Question: I just got an error. It says :
'''
> The name 'Task' isn't a type so it can't be used as a type argument.
>
> Try correcting the name to an existing type, or defining a type named
> 'Task'.
'''
Here's the snippet code :
'''
Expanded(
child: FutureBuilder(
initialData: [],
future: _dbHelper.getTasks(),
builder: (context, AsyncSnapshot<List<Task>> snapshot) {
return ScrollConfiguration(
behavior: NoGlowBehaviour(),
child: ListView.builder(
itemCount: snapshot.data!.length,
itemBuilder: (context, index) {
return GestureDetector(
onTap: () {
Navigator.push(
context,
MaterialPageRoute(
builder: (context) => Taskpage(),
),
);
},
child: TaskCardWidget(
title: snapshot.data![index].title,
),
);
},
),
);
},
),
),
'''
Here's the snippet code Picture :

Here's my full code: <URL>
If I imported the task library, more errors showed up.
Please help me out with this, and have a great day!
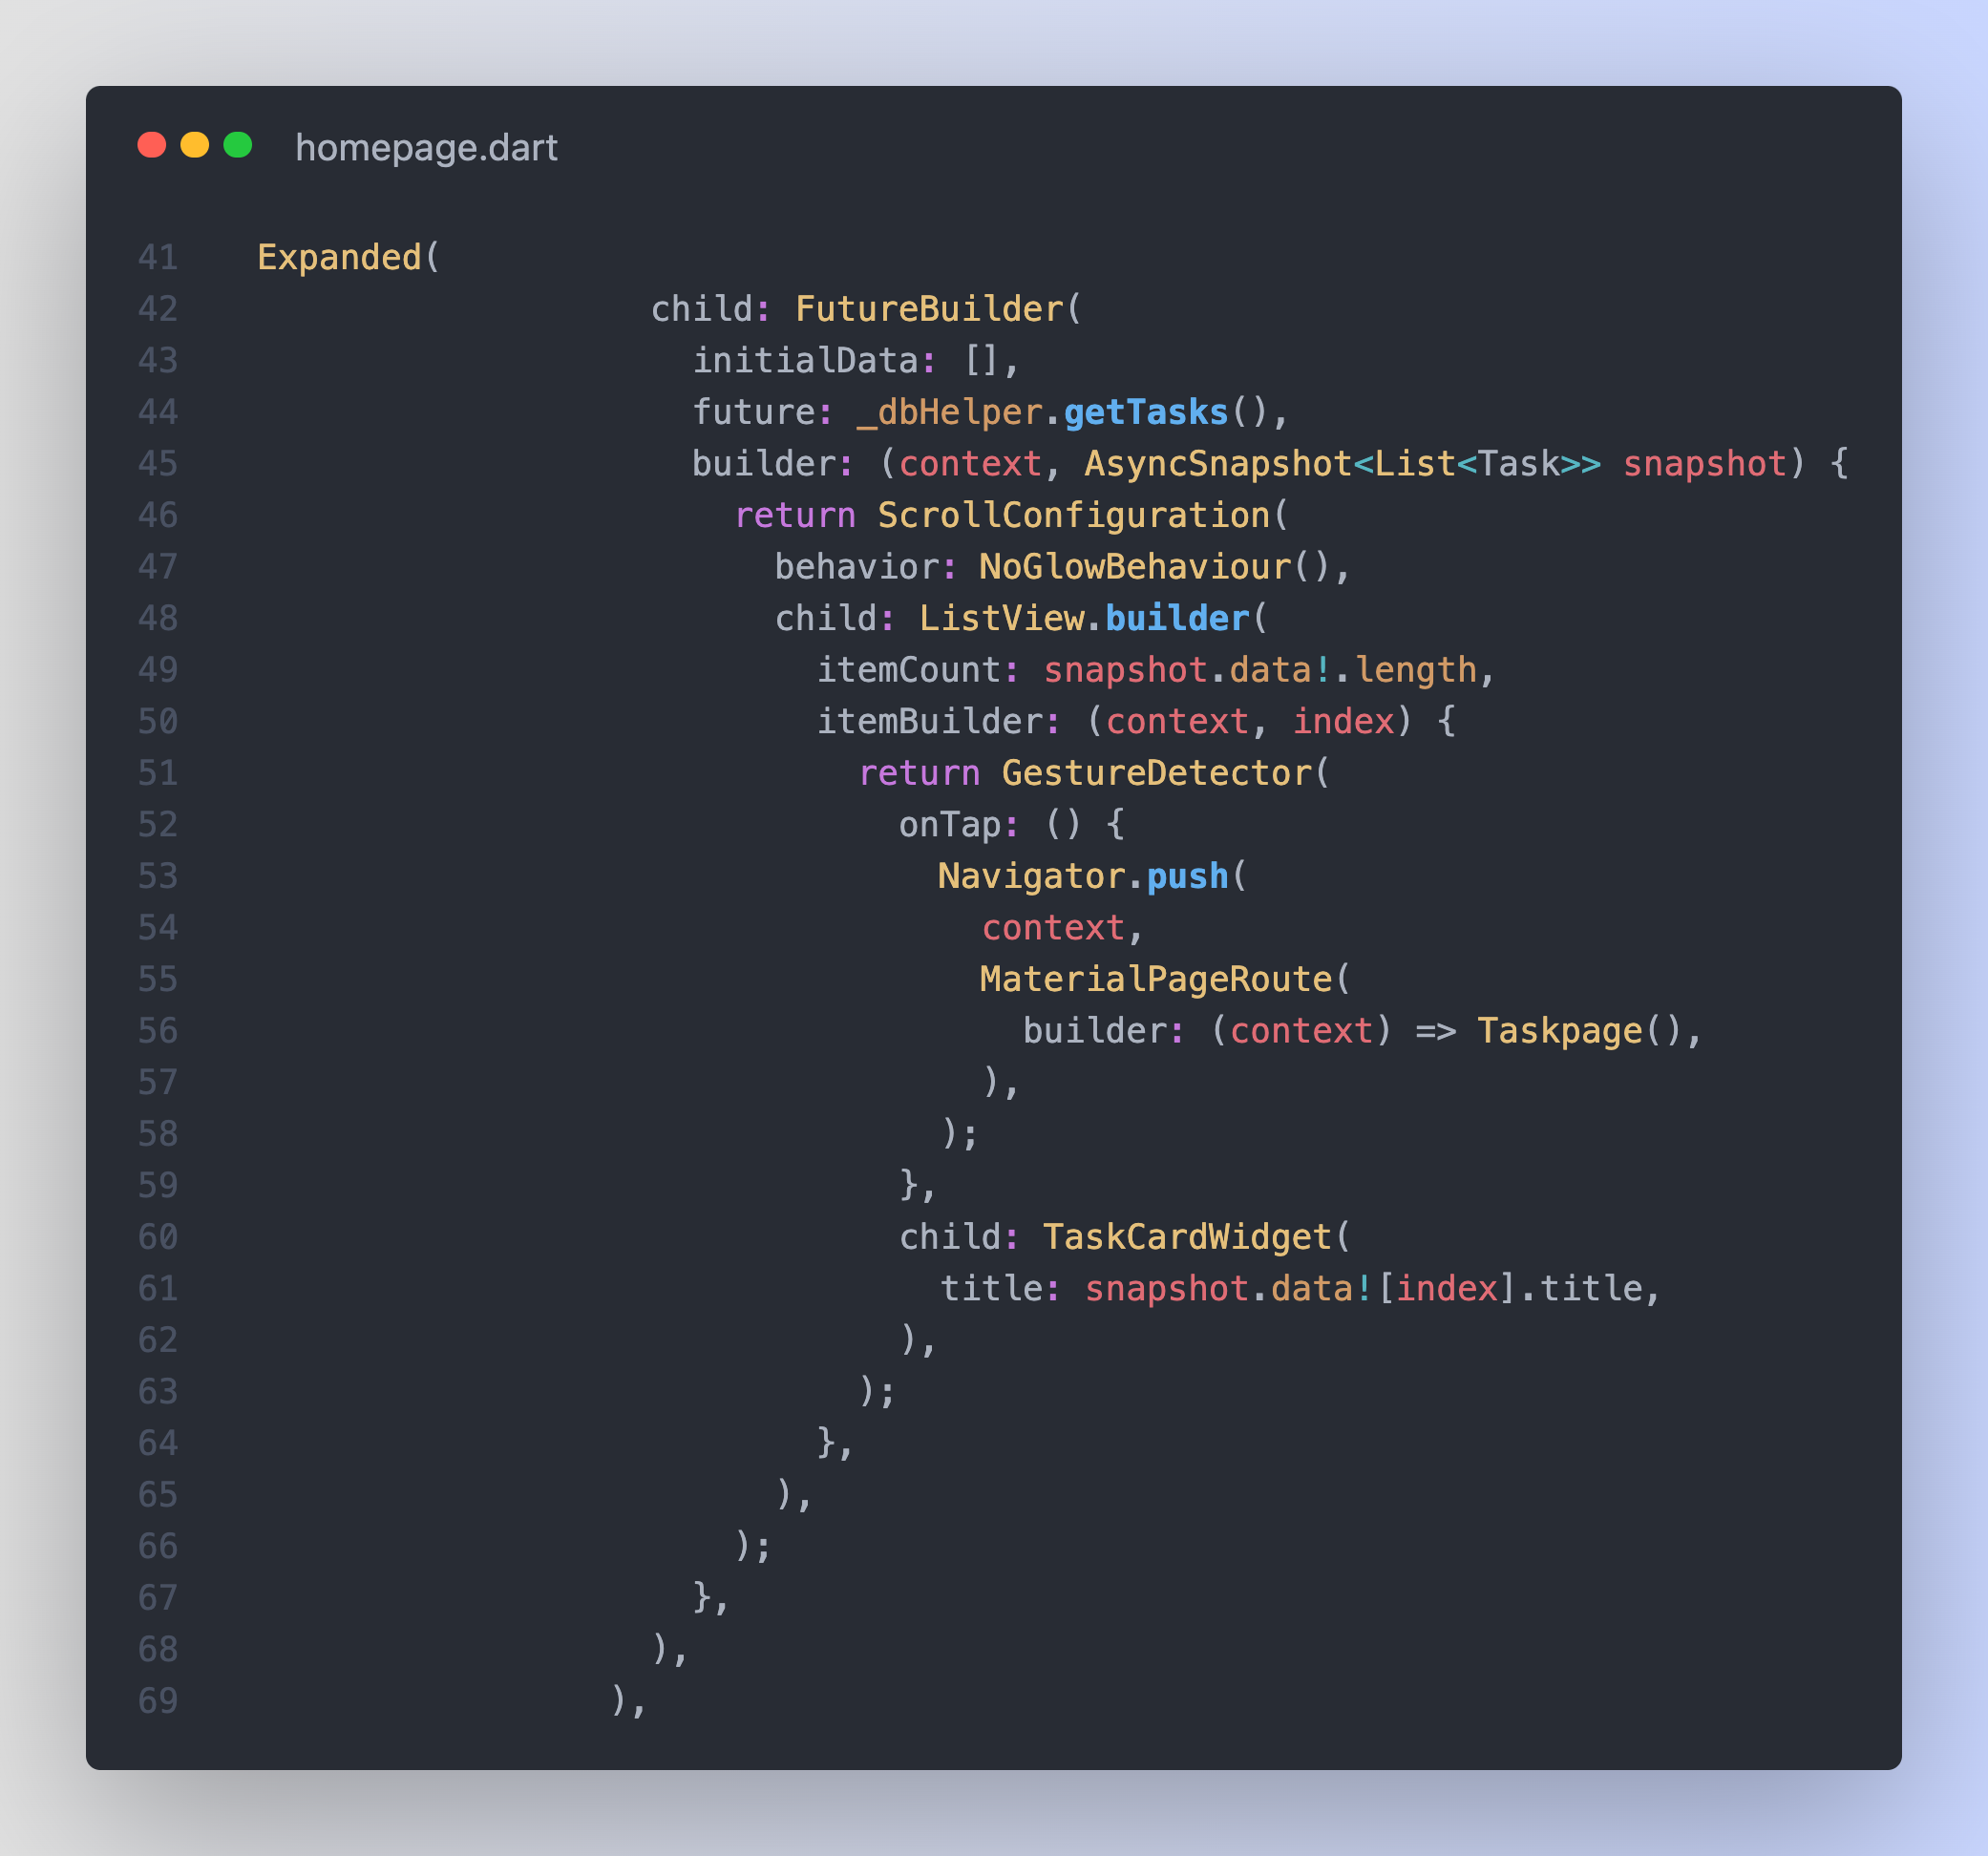
Answer: Task seems like a class defined in 'https://github.com/kisekifrans/todo_furans/blob/main/lib/models/task.dart'. Of course you should import here to use it.
Importing 'Task' causes other error, which is 'The argument type 'ScrollConfiguration Function(BuildContext, AsyncSnapshot<List<Task>>)' can't be assigned to the parameter type 'Widget Function(BuildContext, AsyncSnapshot<List<dynamic>>)'', just change
'''
builder: (context, AsyncSnapshot<List<Task>> snapshot) {
'''
to
'''
builder: (context, AsyncSnapshot<List<dynamic>> snapshot) {
'''